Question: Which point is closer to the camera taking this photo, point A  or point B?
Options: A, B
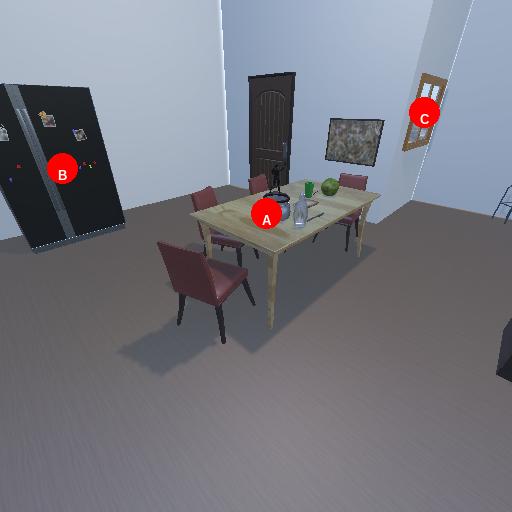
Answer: A